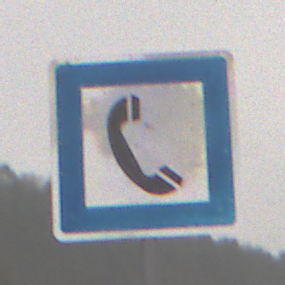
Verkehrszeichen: Fernsprecher
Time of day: Midday
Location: Outdoor (Nature)
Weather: Overcast
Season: Winter
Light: Natural